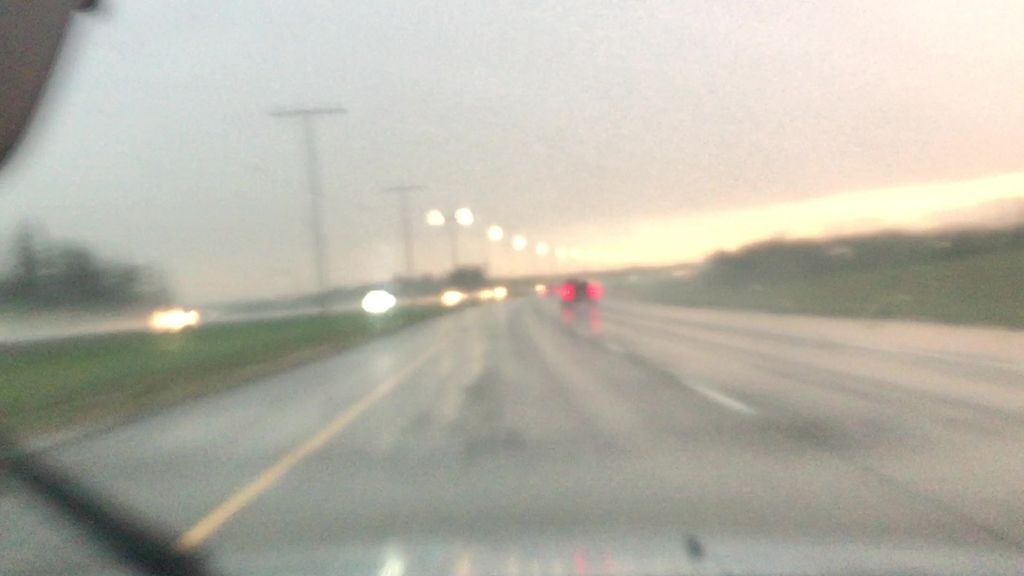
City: edmonton